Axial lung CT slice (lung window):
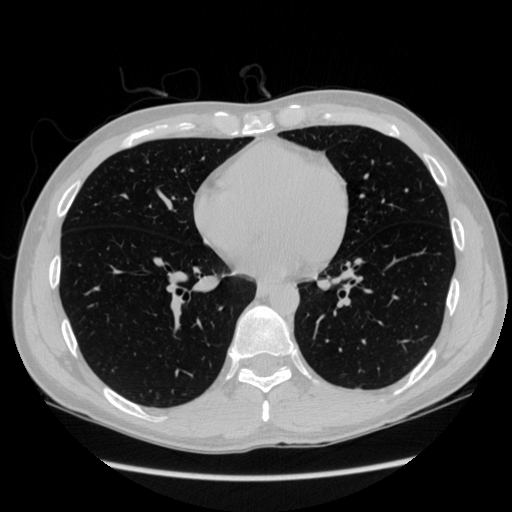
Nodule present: no